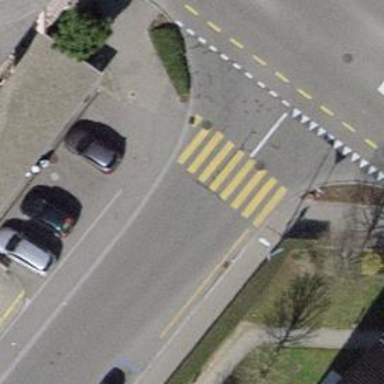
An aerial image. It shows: Road crossing with traffic signals.